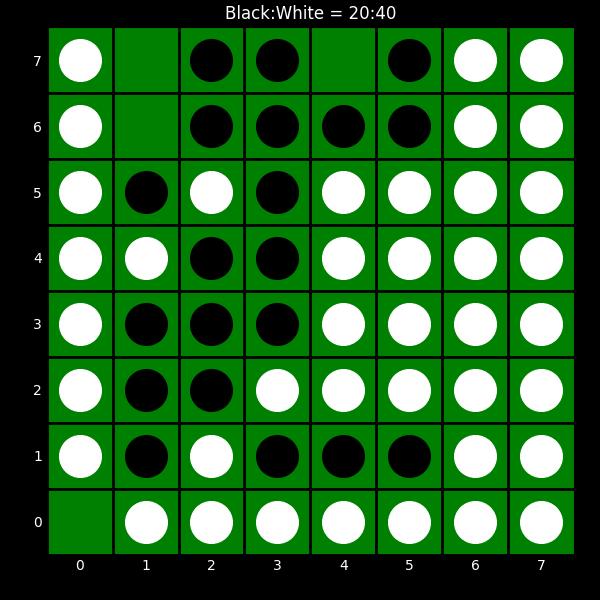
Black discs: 20
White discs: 40